Question: I'm having a weird problem with timers. As long as I know, the interval property of a timer indicates the delay between loops in which the timer_Tick event will be fired.
I had this problem with the exact signature (15 and 16 milliseconds delay) before while programming in Visual Basic. Any timers that I create, fire their tick event with 15 or 16 milliseconds delay. For instance, if I set the interval of my timer to 1 (which means its tick event should get fired 1000 times in 1 second), the event instead gets fired 62 to 66 times in 1 second (that's 1000/16 to 1000/15).
I've been developing VB applications since 5 years ago and always had this problem (that also means I had this problem on several different systems with both AMD and Intel processors), and now I'm having it again with C#.
I'd managed to do a workaround and solve this problem by calculating the time difference between each time the tick event gets fired based on TickCount method (GetTickCount API in VB and Environment.TickCount in C#).
*TickCount is the amount of milliseconds passed since the time system had started.
To understand the problem better, I created a windows application that counts the seconds since it gets executed (like a timer). It relies on both TickCount and ordinary addition on each time the Tick event gets fired. It also calculates the delay of the timer by subtracting the last value of TickCount from the current value of the TickCount (if the timer would have been fired 1000 times in 1 second truly, then the difference of the TickCounts would be 1 each time, thus meaning there's no delay, but if the difference is more than 1, then there is some delay between each times the timer's tick event gets fired).
Here's the code:
'''
public partial class Form1 : Form
{
int localTime = 0, systemTime = 0, baseSystemTime = 0, lastSystemTime = 0;
public Form1()
{
InitializeComponent();
}
private void timer1_Tick(object sender, EventArgs e)
{
// Calculate time based on TickCount
if (baseSystemTime == 0)
baseSystemTime = Environment.TickCount;
systemTime = Environment.TickCount - baseSystemTime;
label2.Text ="System Time: " + ((systemTime / 1000) / 60).ToString() + ":" + ((systemTime / 1000) % 60).ToString();
// Calculate time based on timer1_Tick
localTime++;
label1.Text = "Application Time: " + ((localTime / 1000) / 60).ToString() + ":" + ((localTime / 1000) % 60).ToString();
// Calculate the delay
if (lastSystemTime > 0)
{
label3.Text = "Delay: " + (Environment.TickCount - lastSystemTime).ToString() + " ms";
}
lastSystemTime = Environment.TickCount;
}
}
'''
I've also uploaded the whole solution here: <URL>
Here's a screenshot of the application (with 15 milliseconds delay and 1 second counted by application while 17 seconds have actually passed!):

The solution is only 50kb, so feel free to download it and run it to see if you get the same result as me. If it's the same, then there's something wrong with the timer class in Microsoft world!
But more importantly, if anyone knows anything about what might cause this delay, please share your knowledge with me.
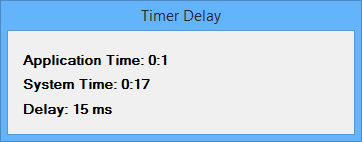
Answer: This is a system problem not c# or VB. To check how accurate is your system toy can use 'Stopwatch' class and two properties
1. IsHighResolution - The timer used by the Stopwatch class depends on the system hardware and operating system. IsHighResolution is true if the Stopwatch timer is based on a high-resolution performance counter. Otherwise, IsHighResolution is false, which indicates that the Stopwatch timer is based on the system timer.
2. Frequency
The following code from <URL> shows how it works
'''
public static void DisplayTimerProperties()
{
// Display the timer frequency and resolution.
if (Stopwatch.IsHighResolution)
{
Console.WriteLine("Operations timed using the system's high-resolution performance counter.");
}
else
{
Console.WriteLine("Operations timed using the DateTime class.");
}
long frequency = Stopwatch.Frequency;
Console.WriteLine(" Timer frequency in ticks per second = {0}",
frequency);
long nanosecPerTick = (1000L*1000L*1000L) / frequency;
Console.WriteLine(" Timer is accurate within {0} nanoseconds",
nanosecPerTick);
}
'''
You also did an error in your code:
'''
// Calculate time based on timer1_Tick
localTime++;
label1.Text = "Application Time: " + ((localTime / 1000) / 60).ToString() + ":" + ((localTime / 1000) % 60).ToString();
'''
This lines has nothing to time which passed. It only calculates how many times 'timer1_Tick' was run. The 1 millisecond interval is just too small for windows forms timer. You can read about this here: <URL>
If you need more precise timer you could look at this article <URL>